Field crop: maize
Growth stage: 2
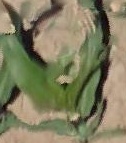
Species: maize